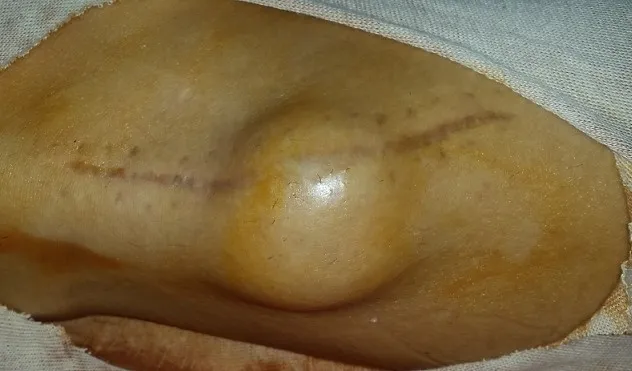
Recurrence of the synovial cyst four months after the first surgery.
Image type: medical_photograph (other_medical_photograph)